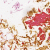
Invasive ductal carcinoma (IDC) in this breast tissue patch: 0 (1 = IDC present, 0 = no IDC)